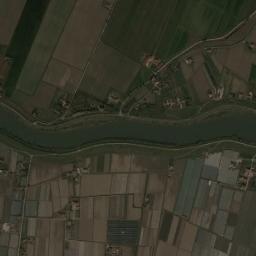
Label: river